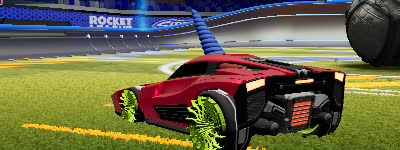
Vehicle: breakout